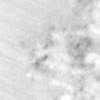
Label: no_change